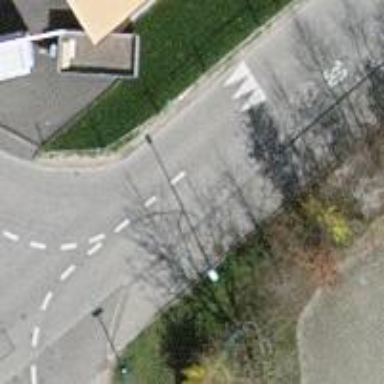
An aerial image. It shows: Uncontrolled zebra crossing on the road.